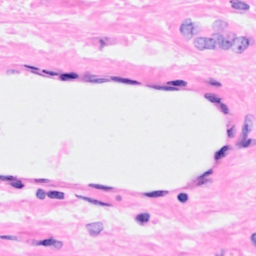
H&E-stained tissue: Breast